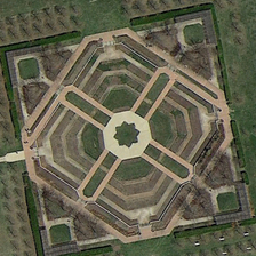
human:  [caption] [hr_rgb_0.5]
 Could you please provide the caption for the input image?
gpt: The Plaza Square is very beautiful.

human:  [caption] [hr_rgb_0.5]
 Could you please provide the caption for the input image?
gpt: Diamond square is very beautiful.

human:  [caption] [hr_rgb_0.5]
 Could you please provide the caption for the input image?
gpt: There are lots of green flowers inside a square.

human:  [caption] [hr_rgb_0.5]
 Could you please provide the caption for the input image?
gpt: There are many green flowers in the square.

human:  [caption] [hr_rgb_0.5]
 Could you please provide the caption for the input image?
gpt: There are many Green Flowers inside a square.